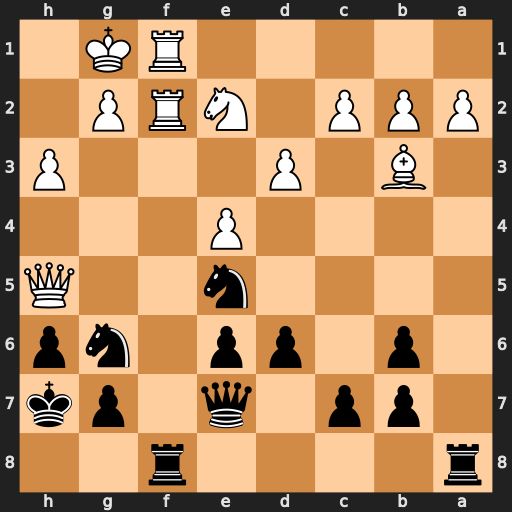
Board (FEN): r4r2/1pp1q1pk/1p1pp1np/4n2Q/4P3/1B1P3P/PPP1NRP1/5RK1
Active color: b
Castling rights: -
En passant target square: -
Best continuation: Rxf2 Rxf2 Ra5 d4 Nd3 Qxg6+ Kxg6